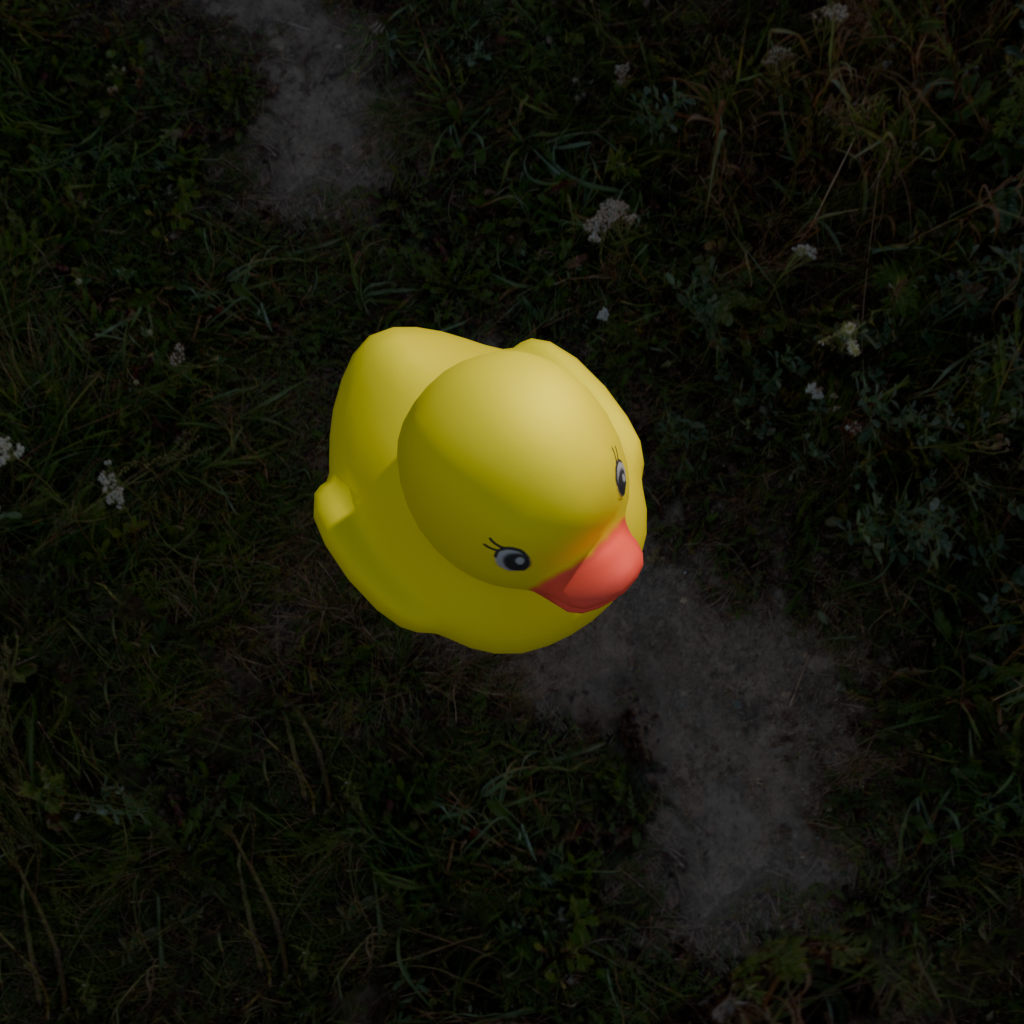
an image of a yellow rubber duck seen from <front_right_top> in a meadow at dawn with paths through the vegetation.